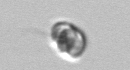
Label: Dinophyceae